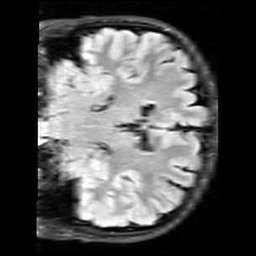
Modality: FLAIR
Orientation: coronal
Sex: male
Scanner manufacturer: siemens
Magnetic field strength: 3 T
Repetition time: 10 s
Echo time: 0.09 s